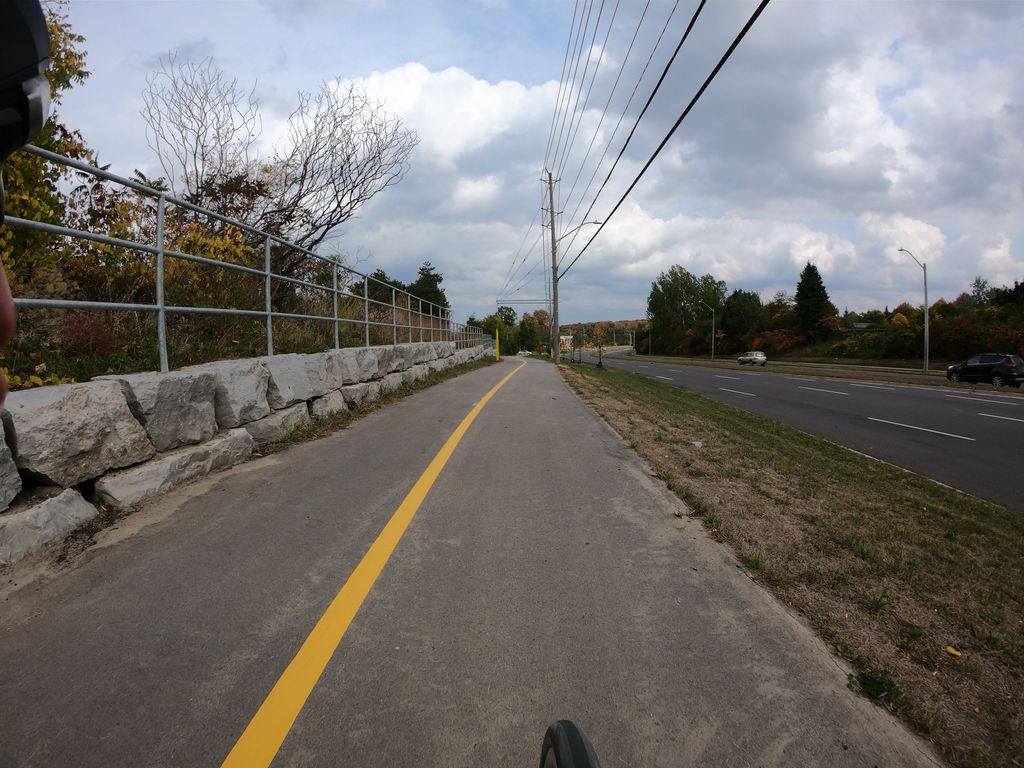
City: kitchener-waterloo